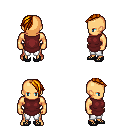
a pixel art fantasy rpg character, male body template, human, tanned skin, maroon tunic, white pants, dark blonde long mohawk hairstyle, ghillies, four views (front, back, left, right), 2x2 character sprite sheet, small pixel art, hard edges, no anti-aliasing